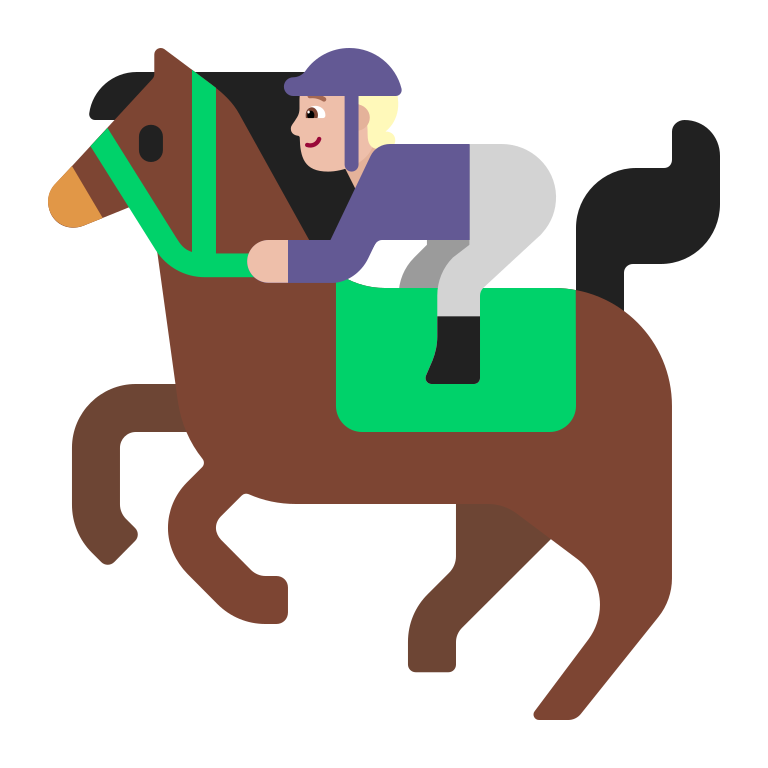
horse racing flat  light